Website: lowes
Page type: address-validator
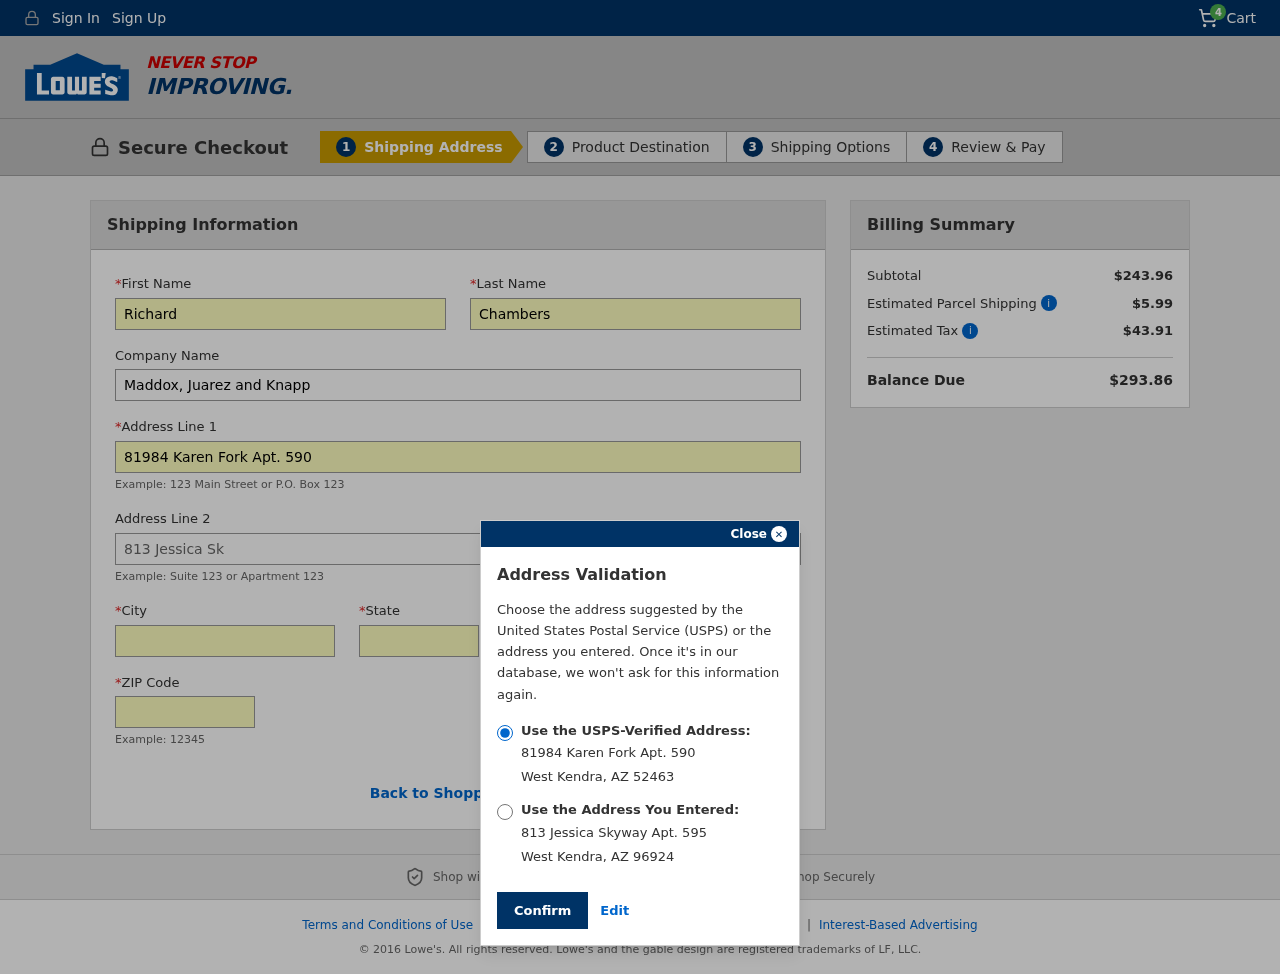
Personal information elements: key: PII_CITY
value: West Kendra
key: PII_COMPANY
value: Maddox, Juarez and Knapp
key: PII_FIRSTNAME
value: Richard
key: PII_LASTNAME
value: Chambers
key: PII_POSTCODE
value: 52463
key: PII_POSTCODE2
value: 96924
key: PII_STATE
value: Arizona
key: PII_STATE_ABBR
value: AZ
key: PII_STREET
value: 81984 Karen Fork Apt. 590
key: PII_STREET2
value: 813 Jessica Skyway Apt. 595
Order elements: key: ORDER_NUM_ITEMS
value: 4
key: ORDER_SUBTOTAL
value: $243.96
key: ORDER_SHIPPING_COST
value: $5.99
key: ORDER_TAX
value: $43.91
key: ORDER_TOTAL
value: $293.86